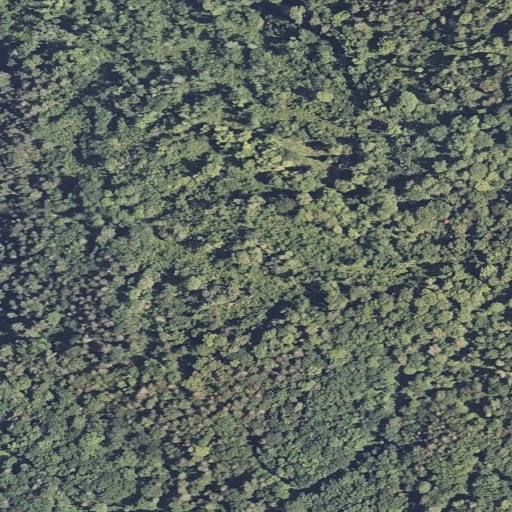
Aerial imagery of ridge(s) in Maine named East Branch Ridge containing mixed forest, evergreen forest, and deciduous forest